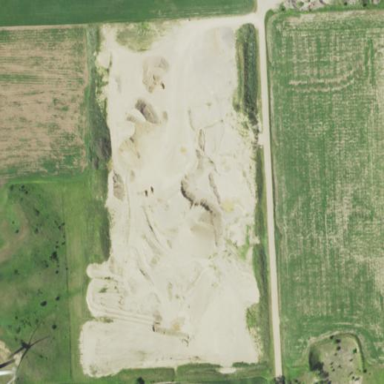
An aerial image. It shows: Quarry with sand and gravel resources.